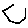
Label: hexagon